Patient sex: M
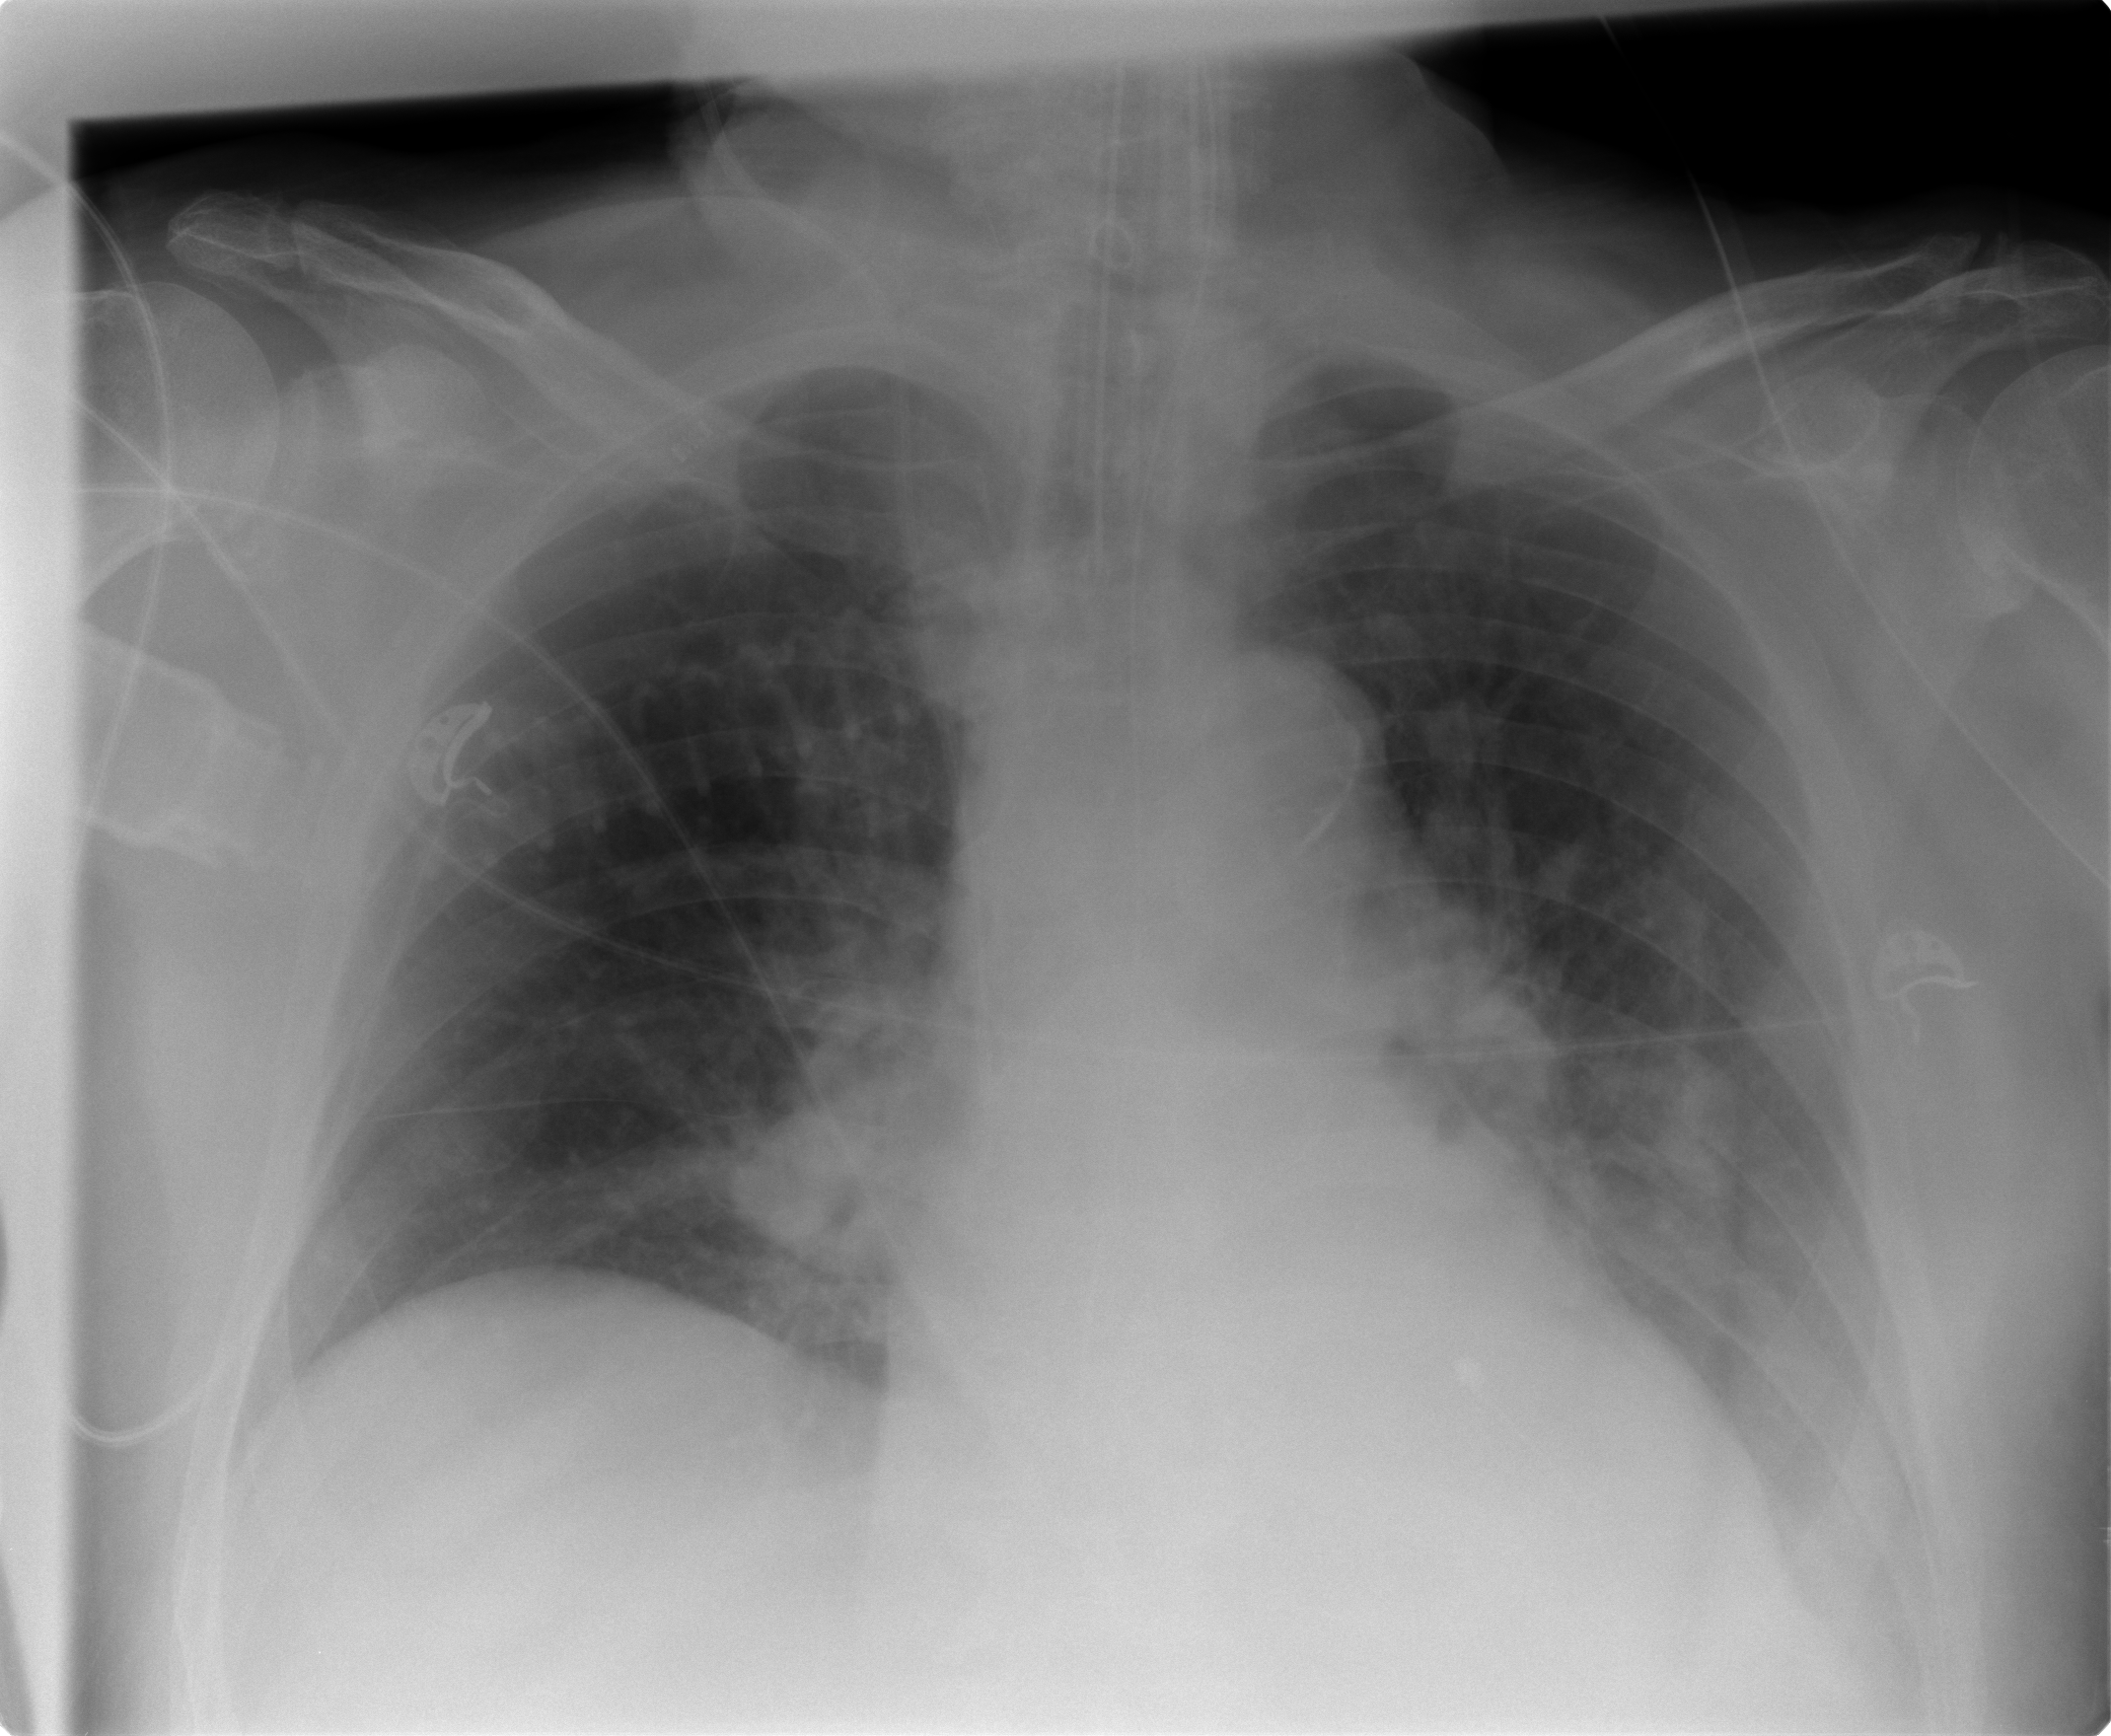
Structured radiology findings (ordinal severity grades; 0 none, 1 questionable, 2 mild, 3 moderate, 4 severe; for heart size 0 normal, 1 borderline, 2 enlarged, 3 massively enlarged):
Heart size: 2
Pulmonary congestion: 2
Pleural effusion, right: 0
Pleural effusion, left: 2
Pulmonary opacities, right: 2
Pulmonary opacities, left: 2
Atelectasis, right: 2
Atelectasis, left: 2